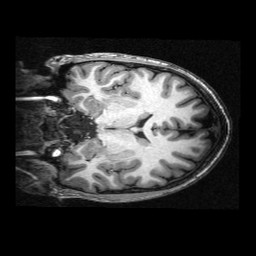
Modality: T1w
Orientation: coronal
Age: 20
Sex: male